Field crop: maize
Growth stage: 2
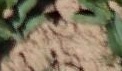
Species: maize